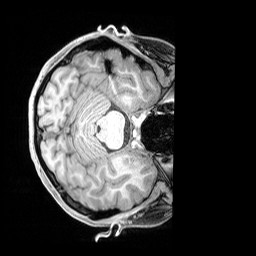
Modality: T1w
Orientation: axial
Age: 19
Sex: female
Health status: healthy
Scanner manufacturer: siemens
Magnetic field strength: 3 T
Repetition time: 1.65 s
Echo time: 0.00182 s